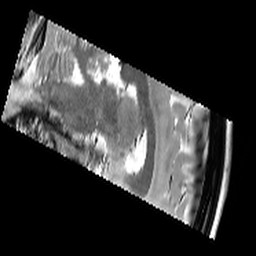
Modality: T2starw
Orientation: sagittal
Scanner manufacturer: siemens
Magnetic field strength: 3 T
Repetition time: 8.1 s
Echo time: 0.05 s